Aerial crown-view tile of a tropical tree (Barro Colorado Island, Panama), acquired 20240716:
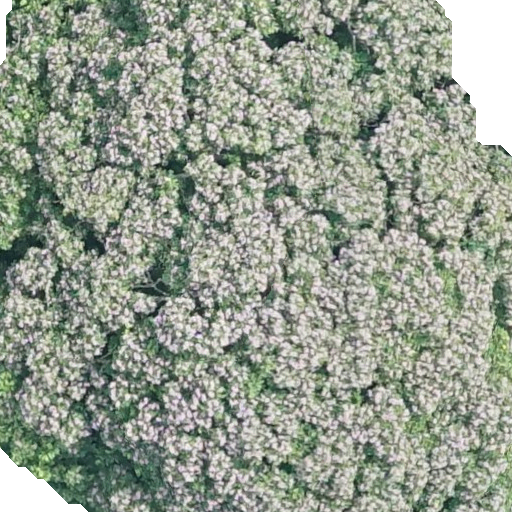
Species: Dipteryx oleifera
GBIF accepted scientific name: Dipteryx oleifera
Crown area: 504.009 m²